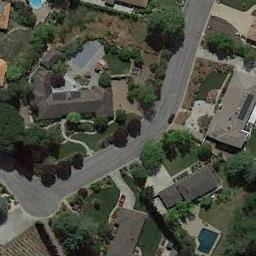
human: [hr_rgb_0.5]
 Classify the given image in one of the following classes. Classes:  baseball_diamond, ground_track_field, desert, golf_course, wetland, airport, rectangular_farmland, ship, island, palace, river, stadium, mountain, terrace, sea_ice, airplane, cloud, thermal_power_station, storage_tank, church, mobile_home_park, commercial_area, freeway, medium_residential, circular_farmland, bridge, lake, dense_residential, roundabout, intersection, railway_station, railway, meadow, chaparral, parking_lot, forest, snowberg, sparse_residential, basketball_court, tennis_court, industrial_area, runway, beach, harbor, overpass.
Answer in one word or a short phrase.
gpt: medium_residential